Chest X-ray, PA view. Patient: 46 years old, sex M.
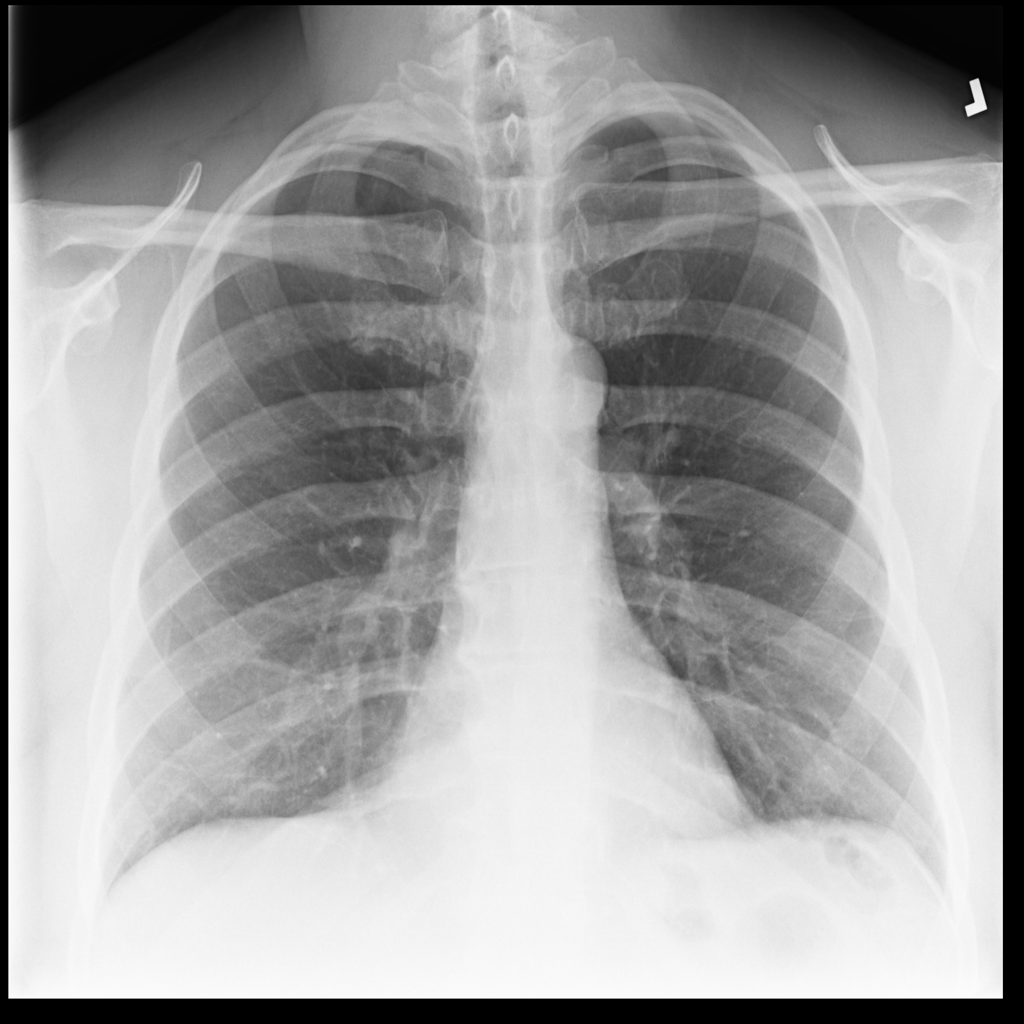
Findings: No Finding